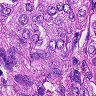
Metastatic tissue present: yes